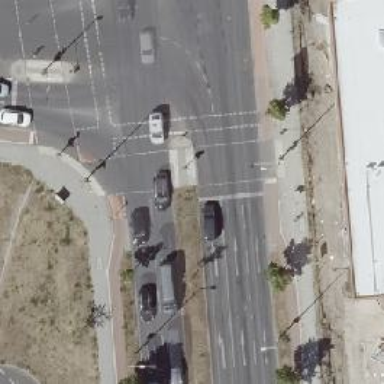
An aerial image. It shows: Road crossing with traffic signals.